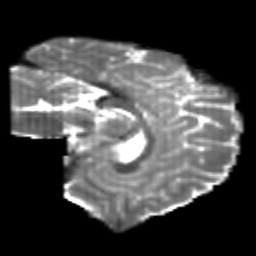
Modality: T2w
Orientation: sagittal
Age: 22
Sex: female
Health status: healthy
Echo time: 0.074 s